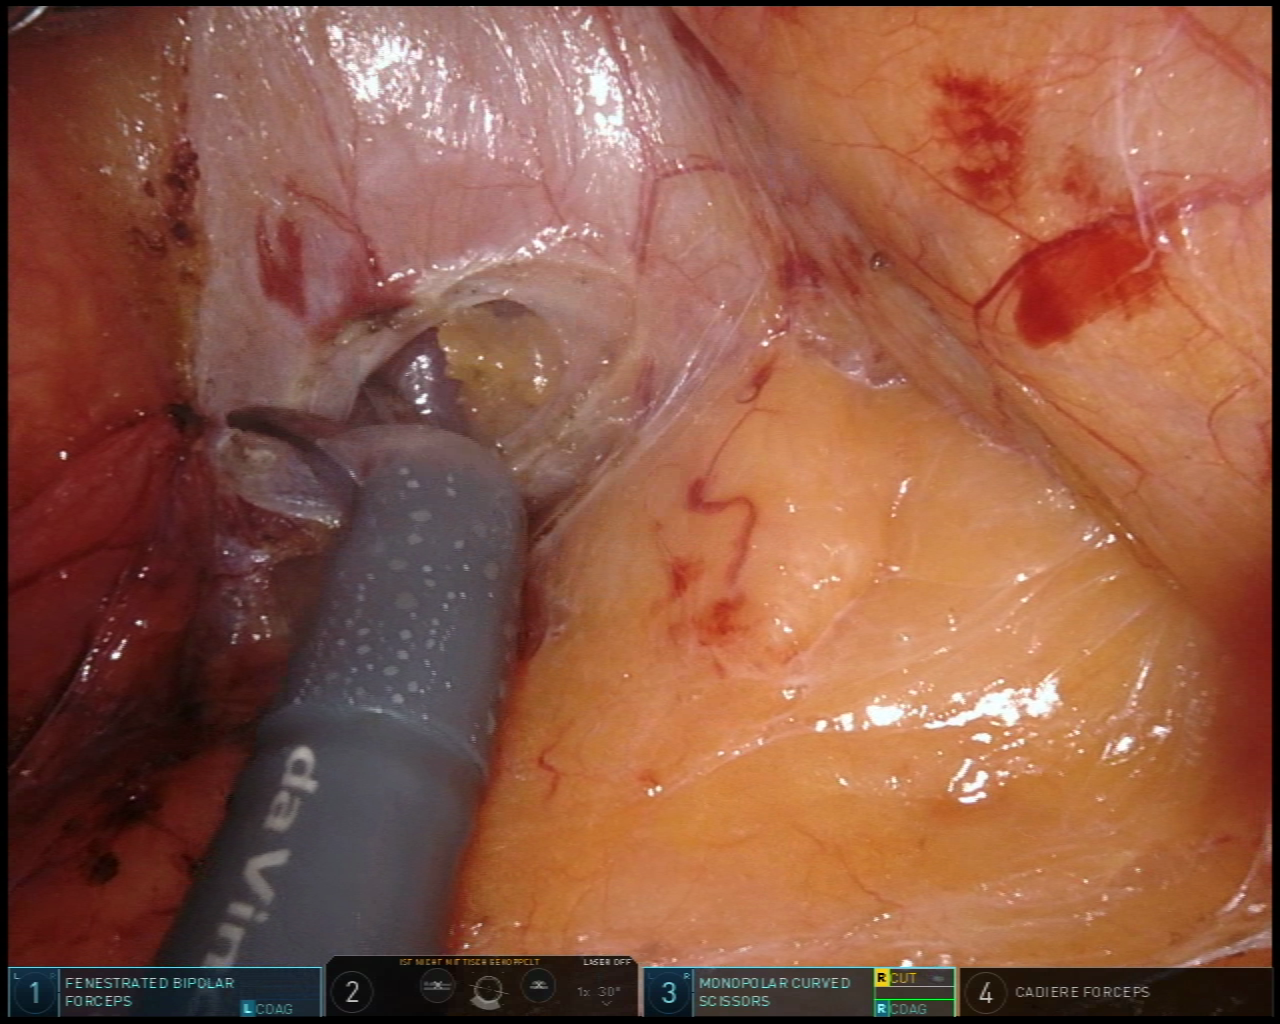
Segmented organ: spleen
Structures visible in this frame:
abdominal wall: yes
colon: no
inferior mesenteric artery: no
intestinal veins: no
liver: no
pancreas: yes
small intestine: no
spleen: yes
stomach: no
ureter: no
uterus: no
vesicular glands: no